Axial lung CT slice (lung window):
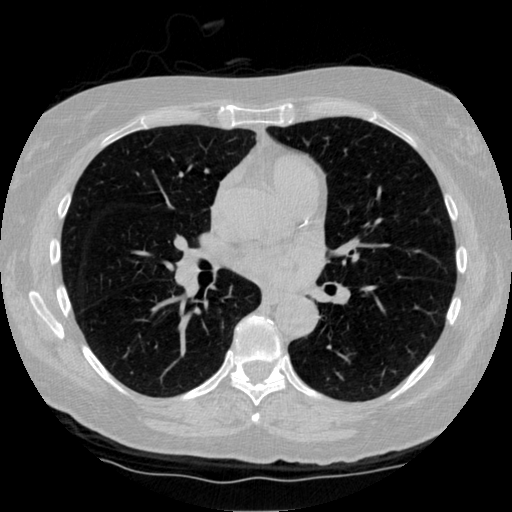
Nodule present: no